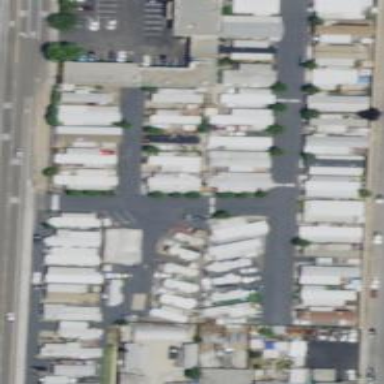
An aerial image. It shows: Residential area designated for mobile homes - mobile home park.